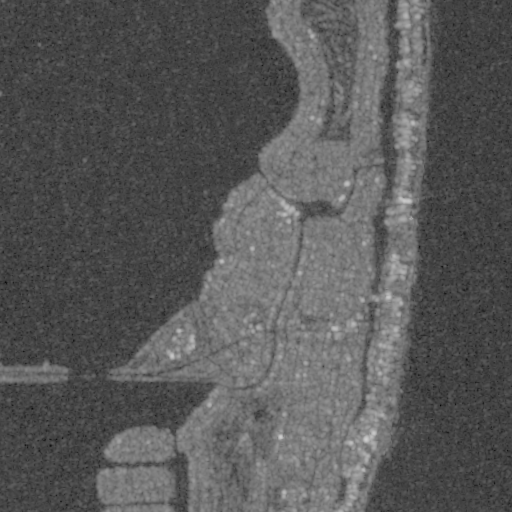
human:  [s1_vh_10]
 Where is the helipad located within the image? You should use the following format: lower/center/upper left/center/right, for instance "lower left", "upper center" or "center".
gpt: The helipad is located in the center right of the image.
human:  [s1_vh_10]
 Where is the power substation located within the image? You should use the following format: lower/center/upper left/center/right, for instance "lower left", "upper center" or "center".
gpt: The power substation is located in the lower center of the image.
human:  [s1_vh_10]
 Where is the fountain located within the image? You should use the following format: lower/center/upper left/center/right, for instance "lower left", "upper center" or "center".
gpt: The fountain is located in the center right of the image.
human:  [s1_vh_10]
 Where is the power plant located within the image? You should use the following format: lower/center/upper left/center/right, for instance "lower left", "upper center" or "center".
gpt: There is no power plant in the image.

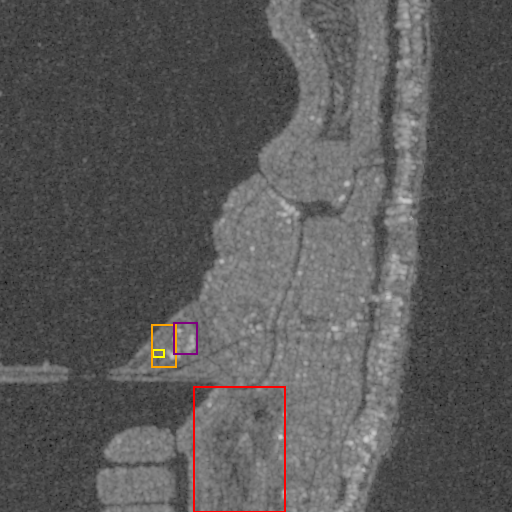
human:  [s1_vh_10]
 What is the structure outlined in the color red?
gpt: The structure outlined in red is a park.
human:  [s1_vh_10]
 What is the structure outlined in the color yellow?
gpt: The structure outlined in yellow is a parking garage.
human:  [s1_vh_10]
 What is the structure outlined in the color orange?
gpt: The structure outlined in orange is a parking lot.
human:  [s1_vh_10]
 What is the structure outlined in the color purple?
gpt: The structure outlined in purple is a building.
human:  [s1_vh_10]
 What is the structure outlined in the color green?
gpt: There is no green outline.